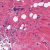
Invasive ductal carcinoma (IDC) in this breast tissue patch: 0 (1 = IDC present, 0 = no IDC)